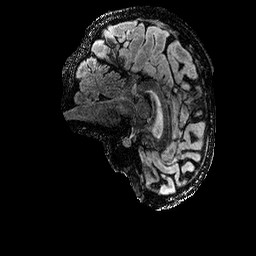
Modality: FLAIR
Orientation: sagittal
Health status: ill
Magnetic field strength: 3 T